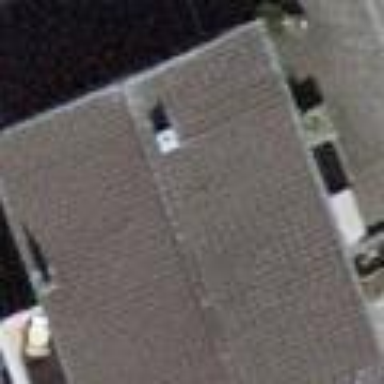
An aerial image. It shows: Building with tiled roof.